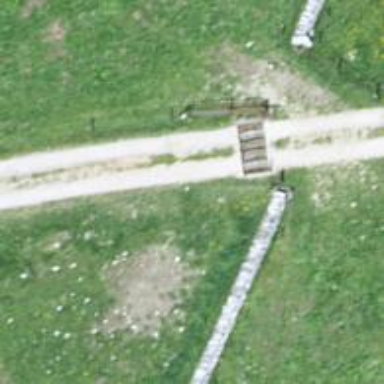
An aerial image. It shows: Cattle grid.